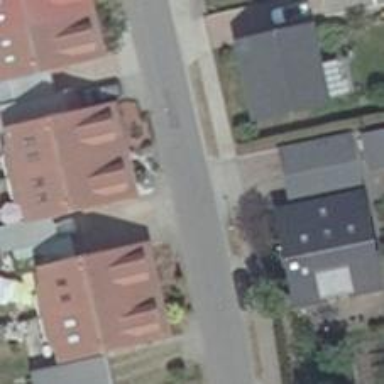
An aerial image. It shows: Smooth asphalt road in residential area.